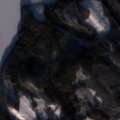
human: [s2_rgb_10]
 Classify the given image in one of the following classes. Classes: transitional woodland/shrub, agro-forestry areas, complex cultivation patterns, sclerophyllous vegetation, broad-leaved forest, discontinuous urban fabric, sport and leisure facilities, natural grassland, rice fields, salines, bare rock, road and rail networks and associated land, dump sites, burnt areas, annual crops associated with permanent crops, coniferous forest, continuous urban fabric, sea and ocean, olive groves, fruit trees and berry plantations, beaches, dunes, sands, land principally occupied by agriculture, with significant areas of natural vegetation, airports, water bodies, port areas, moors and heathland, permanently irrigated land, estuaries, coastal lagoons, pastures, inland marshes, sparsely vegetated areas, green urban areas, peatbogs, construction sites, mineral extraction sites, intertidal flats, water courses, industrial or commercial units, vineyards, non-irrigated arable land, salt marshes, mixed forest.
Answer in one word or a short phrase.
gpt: coniferous forest, mixed forest, transitional woodland/shrub, water bodies